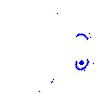
Particle: kaon